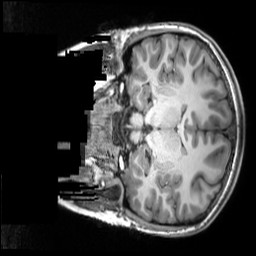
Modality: T1w
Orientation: coronal